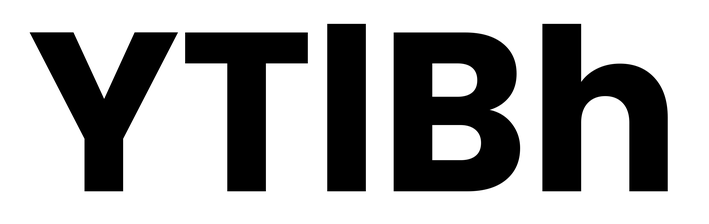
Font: Poppins-Bold